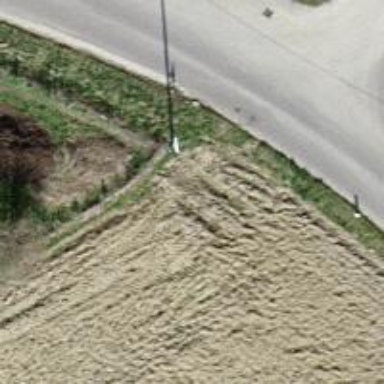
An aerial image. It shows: Pole serving as support.